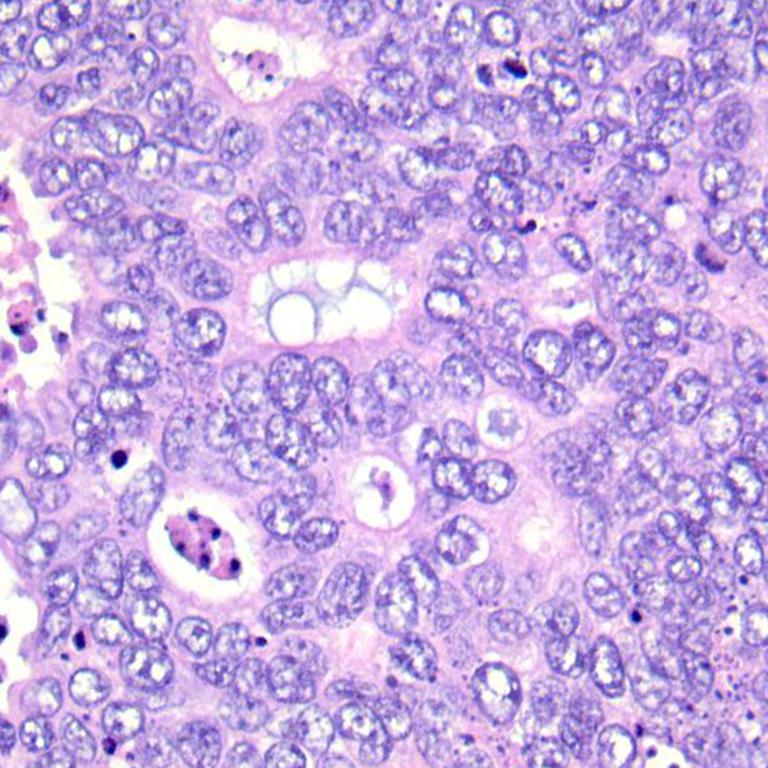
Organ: colon
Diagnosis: adenocarcinomas